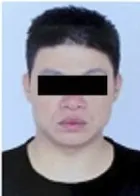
Clinical findings of family 2. (B-F) Proband and onychodystrophy. Absent fingernails on the first- and fifth-digits hypoplastic fingernails. Toenails are totally absent. Hand and foot X-rays show normal phalanx development.
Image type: medical_photograph (oral_photograph)